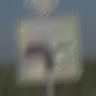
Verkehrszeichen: VerlaufVorfahrtsstrasse6
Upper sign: Vorfahrtsstrasse
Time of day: MorningAfternoon
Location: Outdoor (RoadRail)
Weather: Clear
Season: NotSpecified
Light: Natural